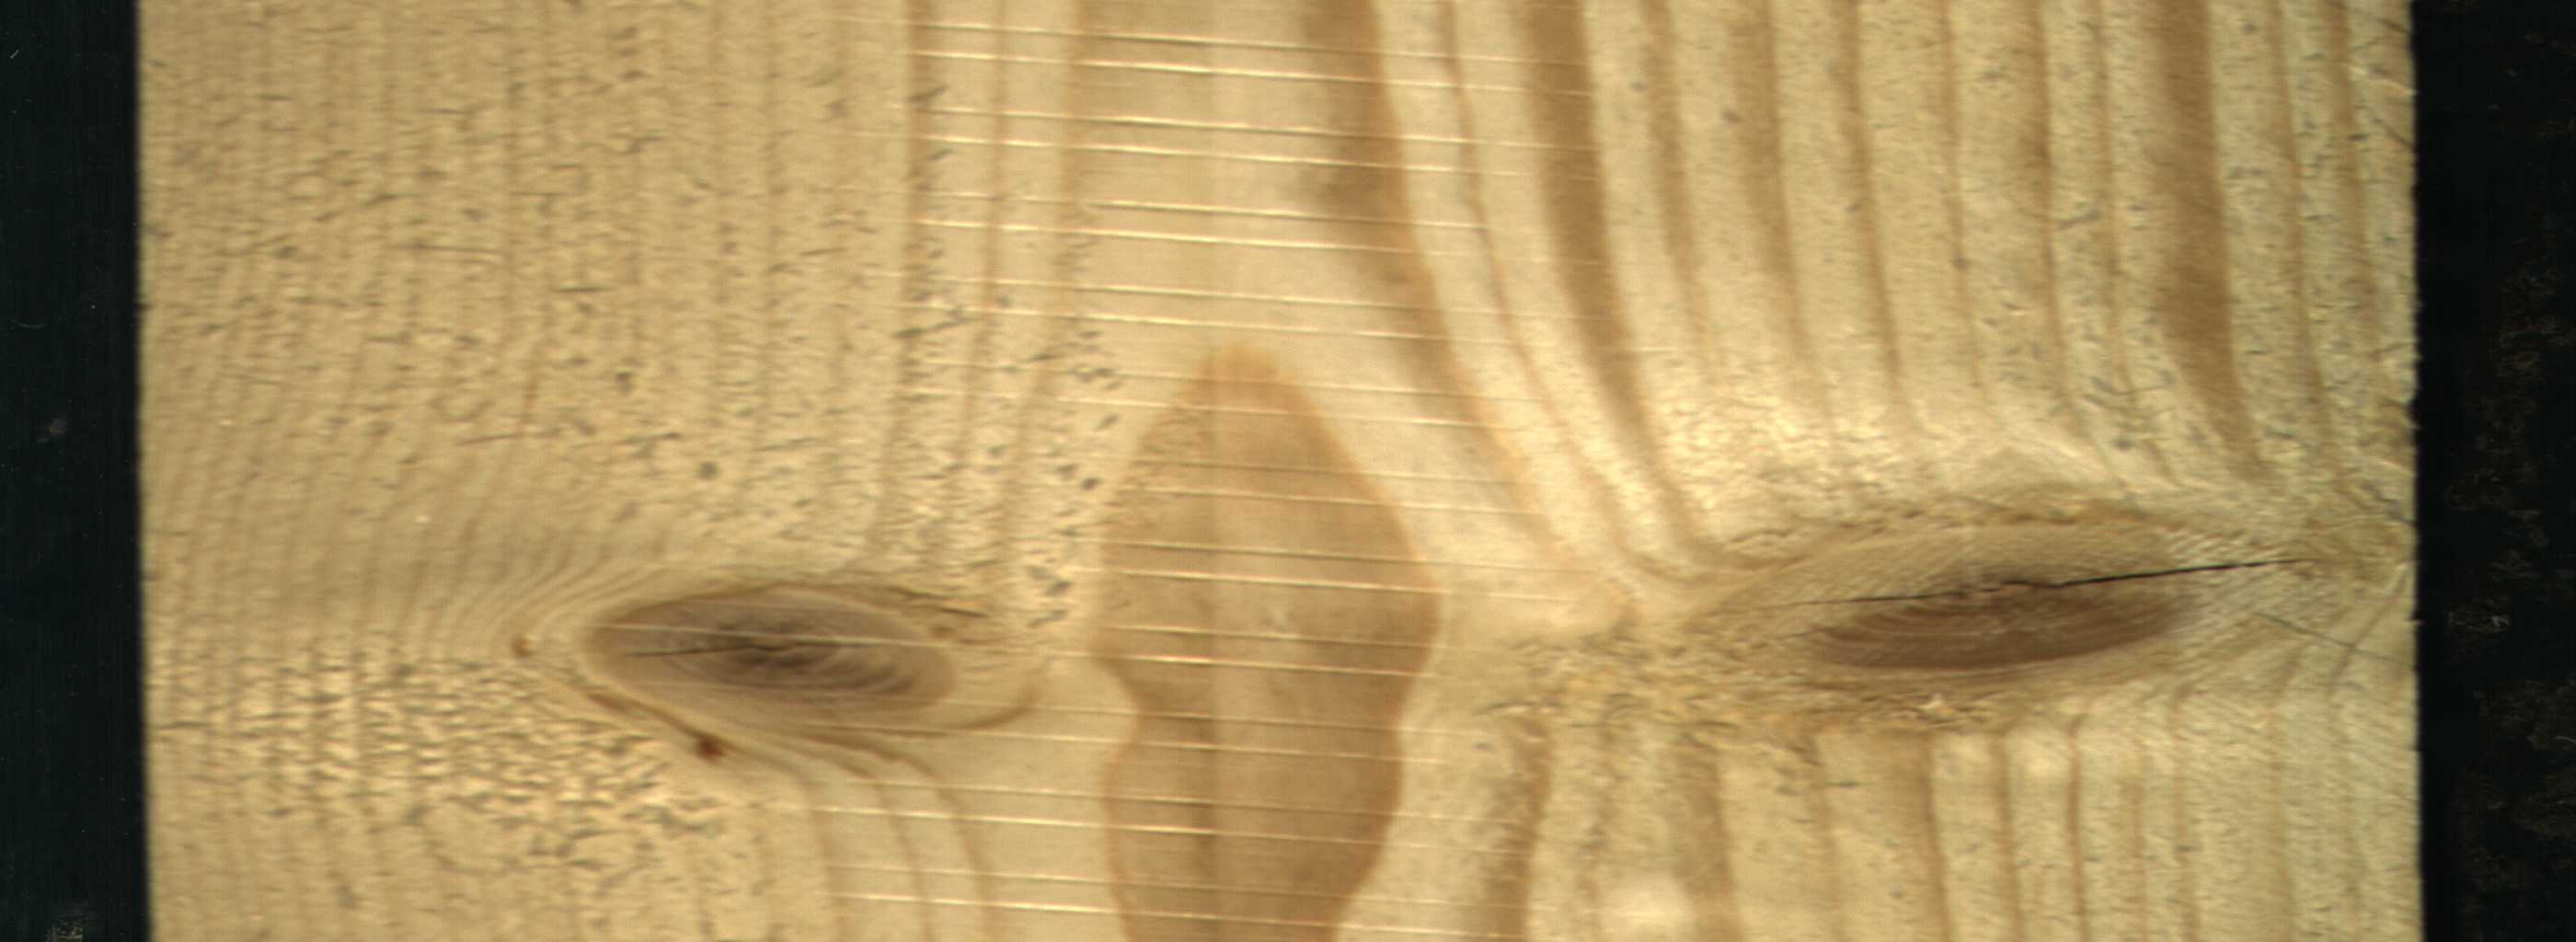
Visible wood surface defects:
Quartzity
knot_with_crack
Live_Knot